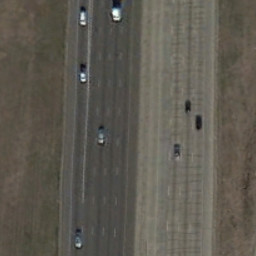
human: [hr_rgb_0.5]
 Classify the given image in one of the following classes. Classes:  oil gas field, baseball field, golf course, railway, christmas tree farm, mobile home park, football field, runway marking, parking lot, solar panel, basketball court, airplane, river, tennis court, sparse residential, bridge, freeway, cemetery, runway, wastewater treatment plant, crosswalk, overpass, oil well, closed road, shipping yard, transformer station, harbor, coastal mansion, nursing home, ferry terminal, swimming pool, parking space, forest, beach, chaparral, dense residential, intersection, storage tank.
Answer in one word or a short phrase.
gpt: freeway